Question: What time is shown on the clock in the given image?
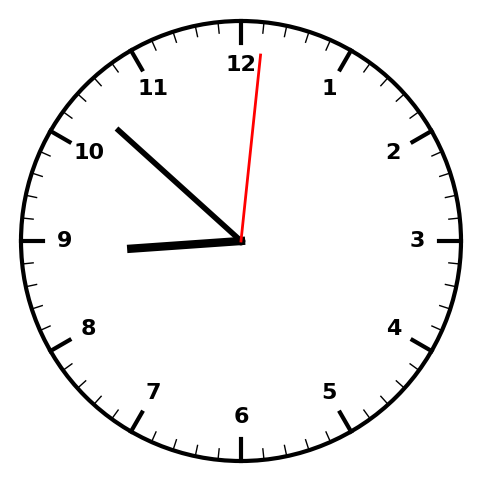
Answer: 08:52:01